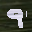
Label: 9